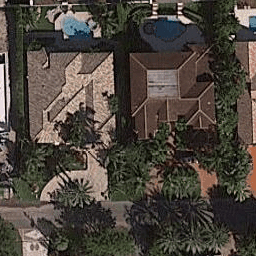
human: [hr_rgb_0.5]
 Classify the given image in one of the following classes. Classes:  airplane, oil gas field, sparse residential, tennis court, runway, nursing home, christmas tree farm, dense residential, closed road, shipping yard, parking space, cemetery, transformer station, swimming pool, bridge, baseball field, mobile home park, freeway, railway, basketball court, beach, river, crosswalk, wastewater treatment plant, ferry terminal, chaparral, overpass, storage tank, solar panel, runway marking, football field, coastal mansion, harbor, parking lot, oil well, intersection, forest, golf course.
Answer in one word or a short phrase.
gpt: coastal mansion